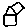
Label: house